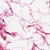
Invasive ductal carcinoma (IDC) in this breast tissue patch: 0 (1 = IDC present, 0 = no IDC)